Question: After trying a lot sorry for asking such a trivial question.
Given below screenshot consist of a data that I have successfully received from the server.

I would like to know how to traverse through the data since whenever I try to cast it to something and try a foreach it gives an error.
The actual data sent from the server is a List() type.
I want to know how to cast it to same type and use it here.
I tried casting but it says unexpected token here.
Any help is appreciated.
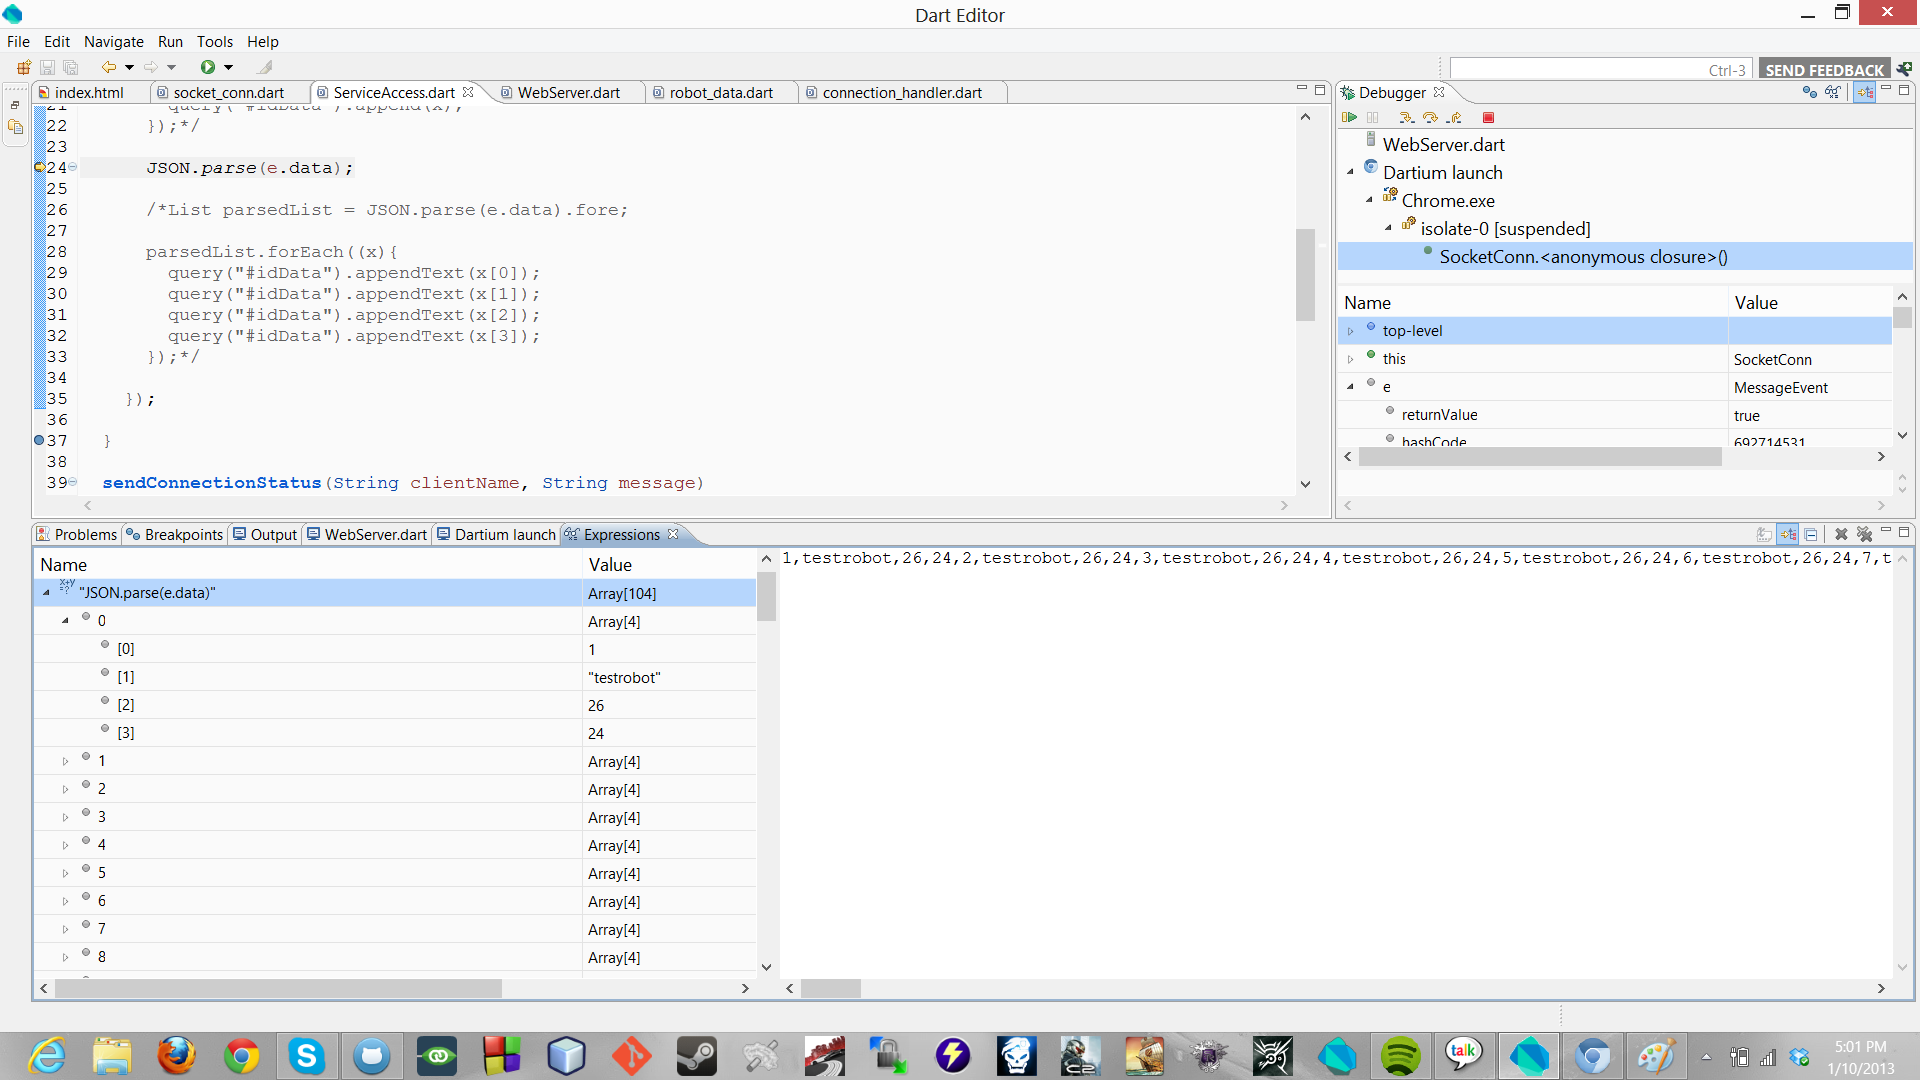
Answer: <URL> return type depends on the 'String' you try to parse. See the doc :
> Parses 'json' and build the corresponding parsed JSON value.Parsed JSON values are of the types 'num', 'String', 'bool', 'Null', 'List's of parsed JSON values or 'Map's from 'String' to parsed JSON values.
From your screenshot, it seems that the return value is a List. You can do something like the following to use it (did you notice the typo in your commented code - '.fore') :
'''
final parsedList = JSON.parse(e.data)/*.fore*/;
parsedList.forEach((x){
query('#idData').appendText(x[0]);
query('#idData').appendText(x[1]);
query('#idData').appendText(x[2]);
query('#idData').appendText(x[3]);
});
'''